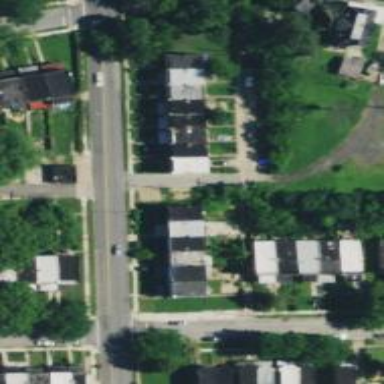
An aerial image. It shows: Alleyway designated as service road.